Aerial crown-view tile of a tropical tree (Barro Colorado Island, Panama), acquired 20250217:
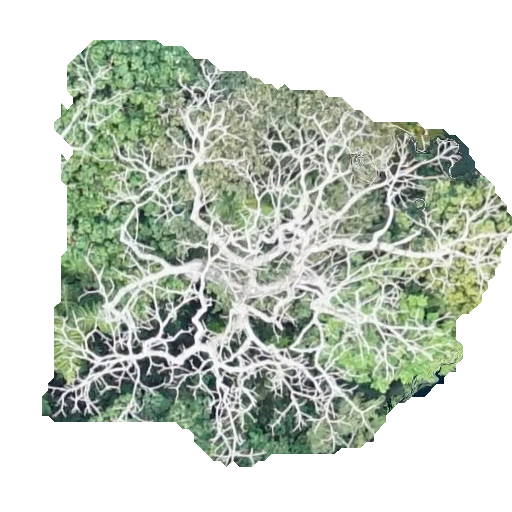
Species: Alseis blackiana
GBIF accepted scientific name: Alseis blackiana
Crown area: 211.455 m²